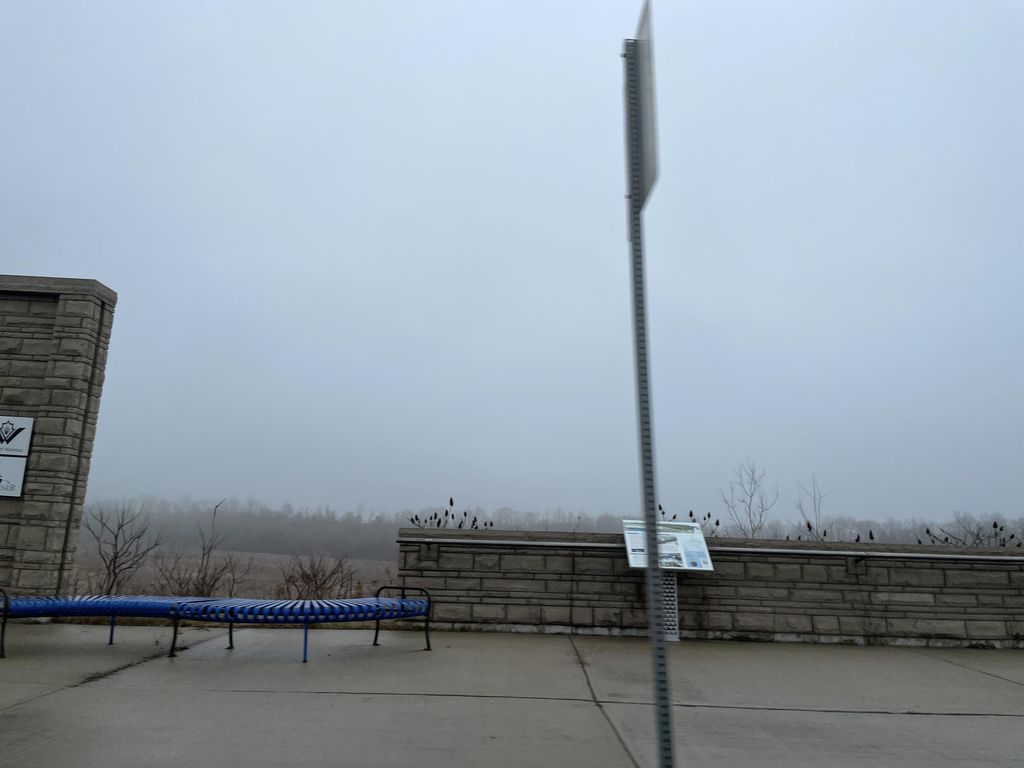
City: kitchener-waterloo